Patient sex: M
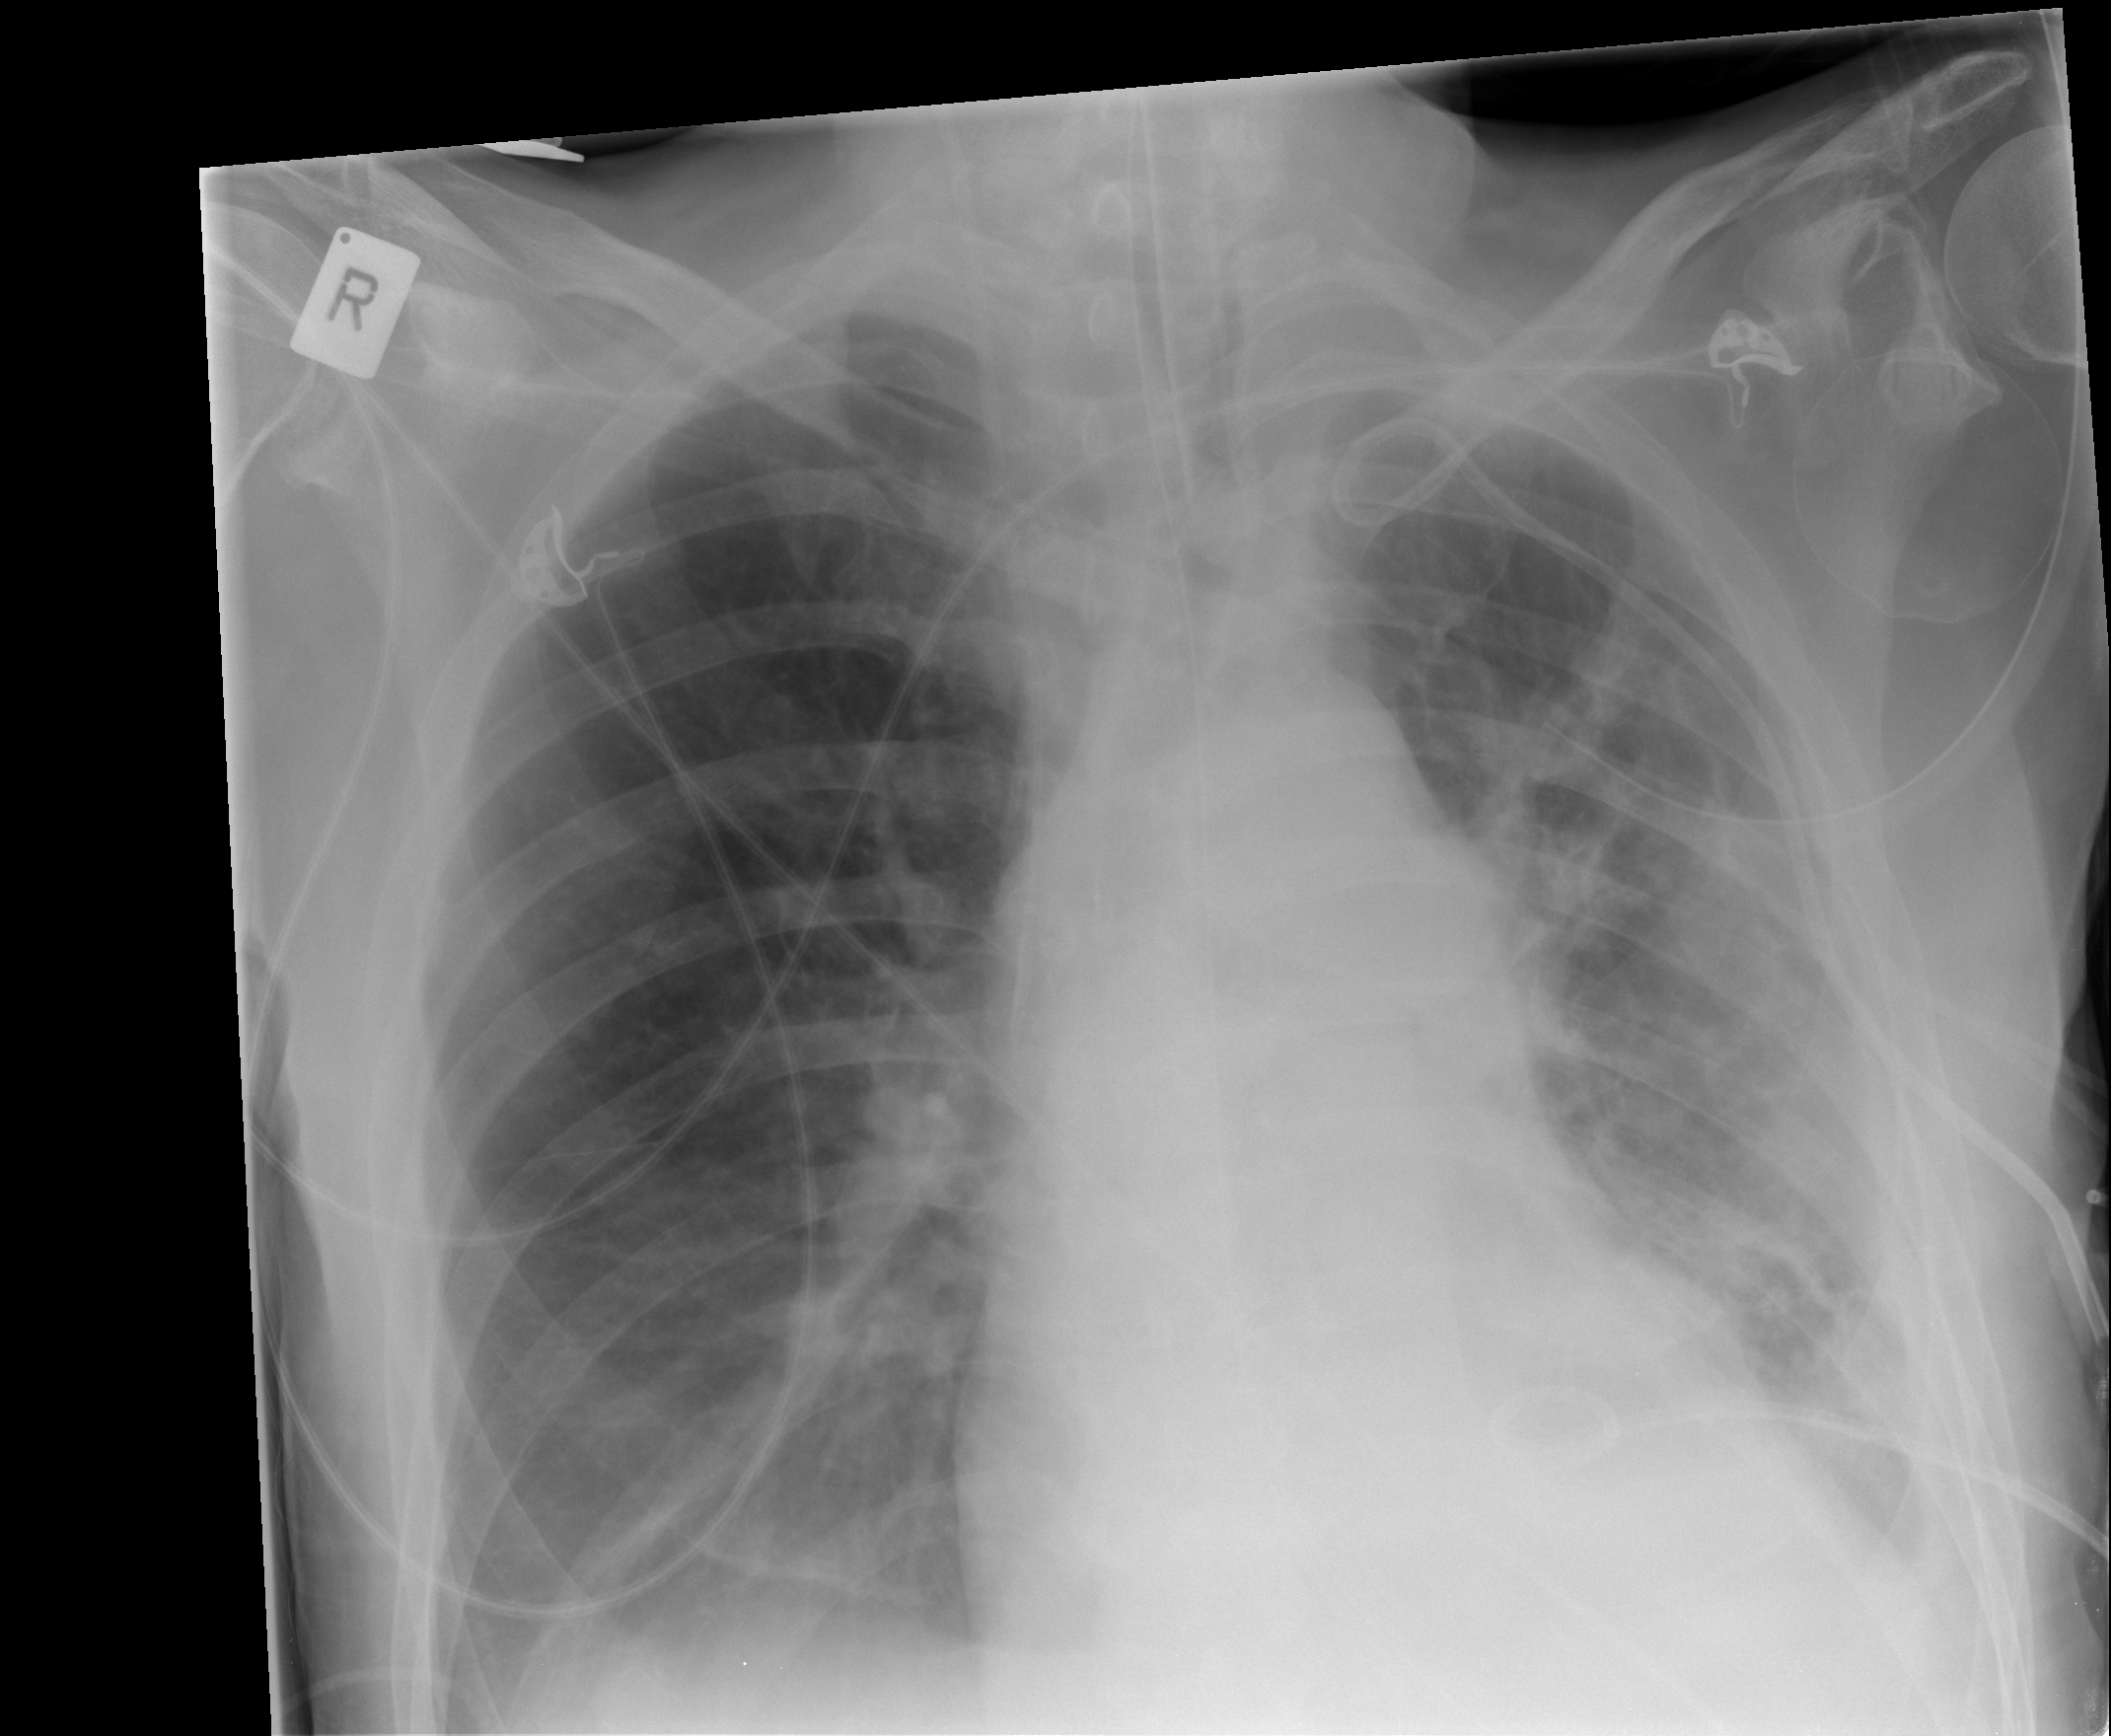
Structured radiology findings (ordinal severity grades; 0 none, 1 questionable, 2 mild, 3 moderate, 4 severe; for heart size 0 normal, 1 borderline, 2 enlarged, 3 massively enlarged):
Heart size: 2
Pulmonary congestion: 1
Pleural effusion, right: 2
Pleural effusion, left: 2
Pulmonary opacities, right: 0
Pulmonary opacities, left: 2
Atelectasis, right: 2
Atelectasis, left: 3